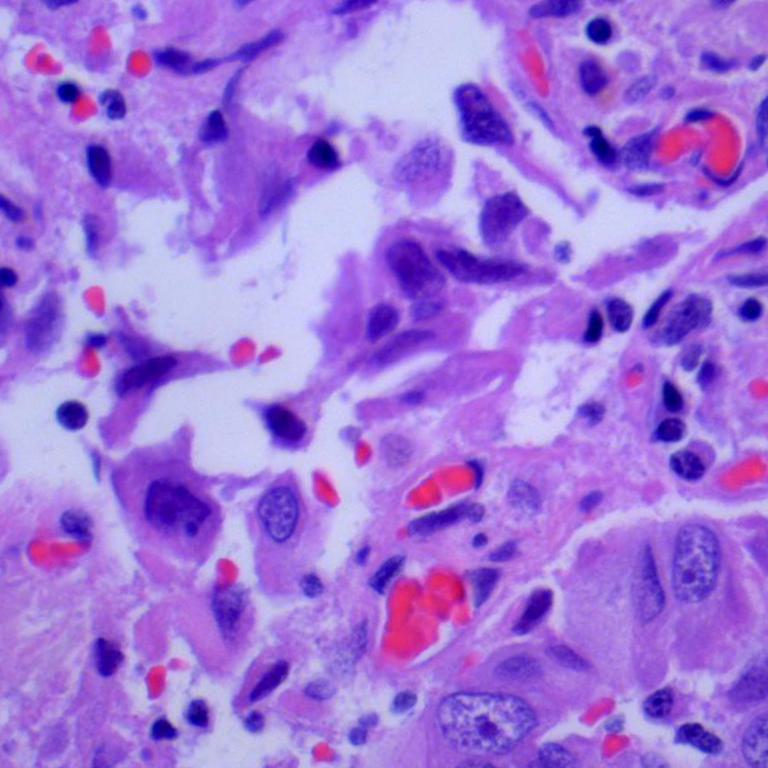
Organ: lung
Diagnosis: adenocarcinomas